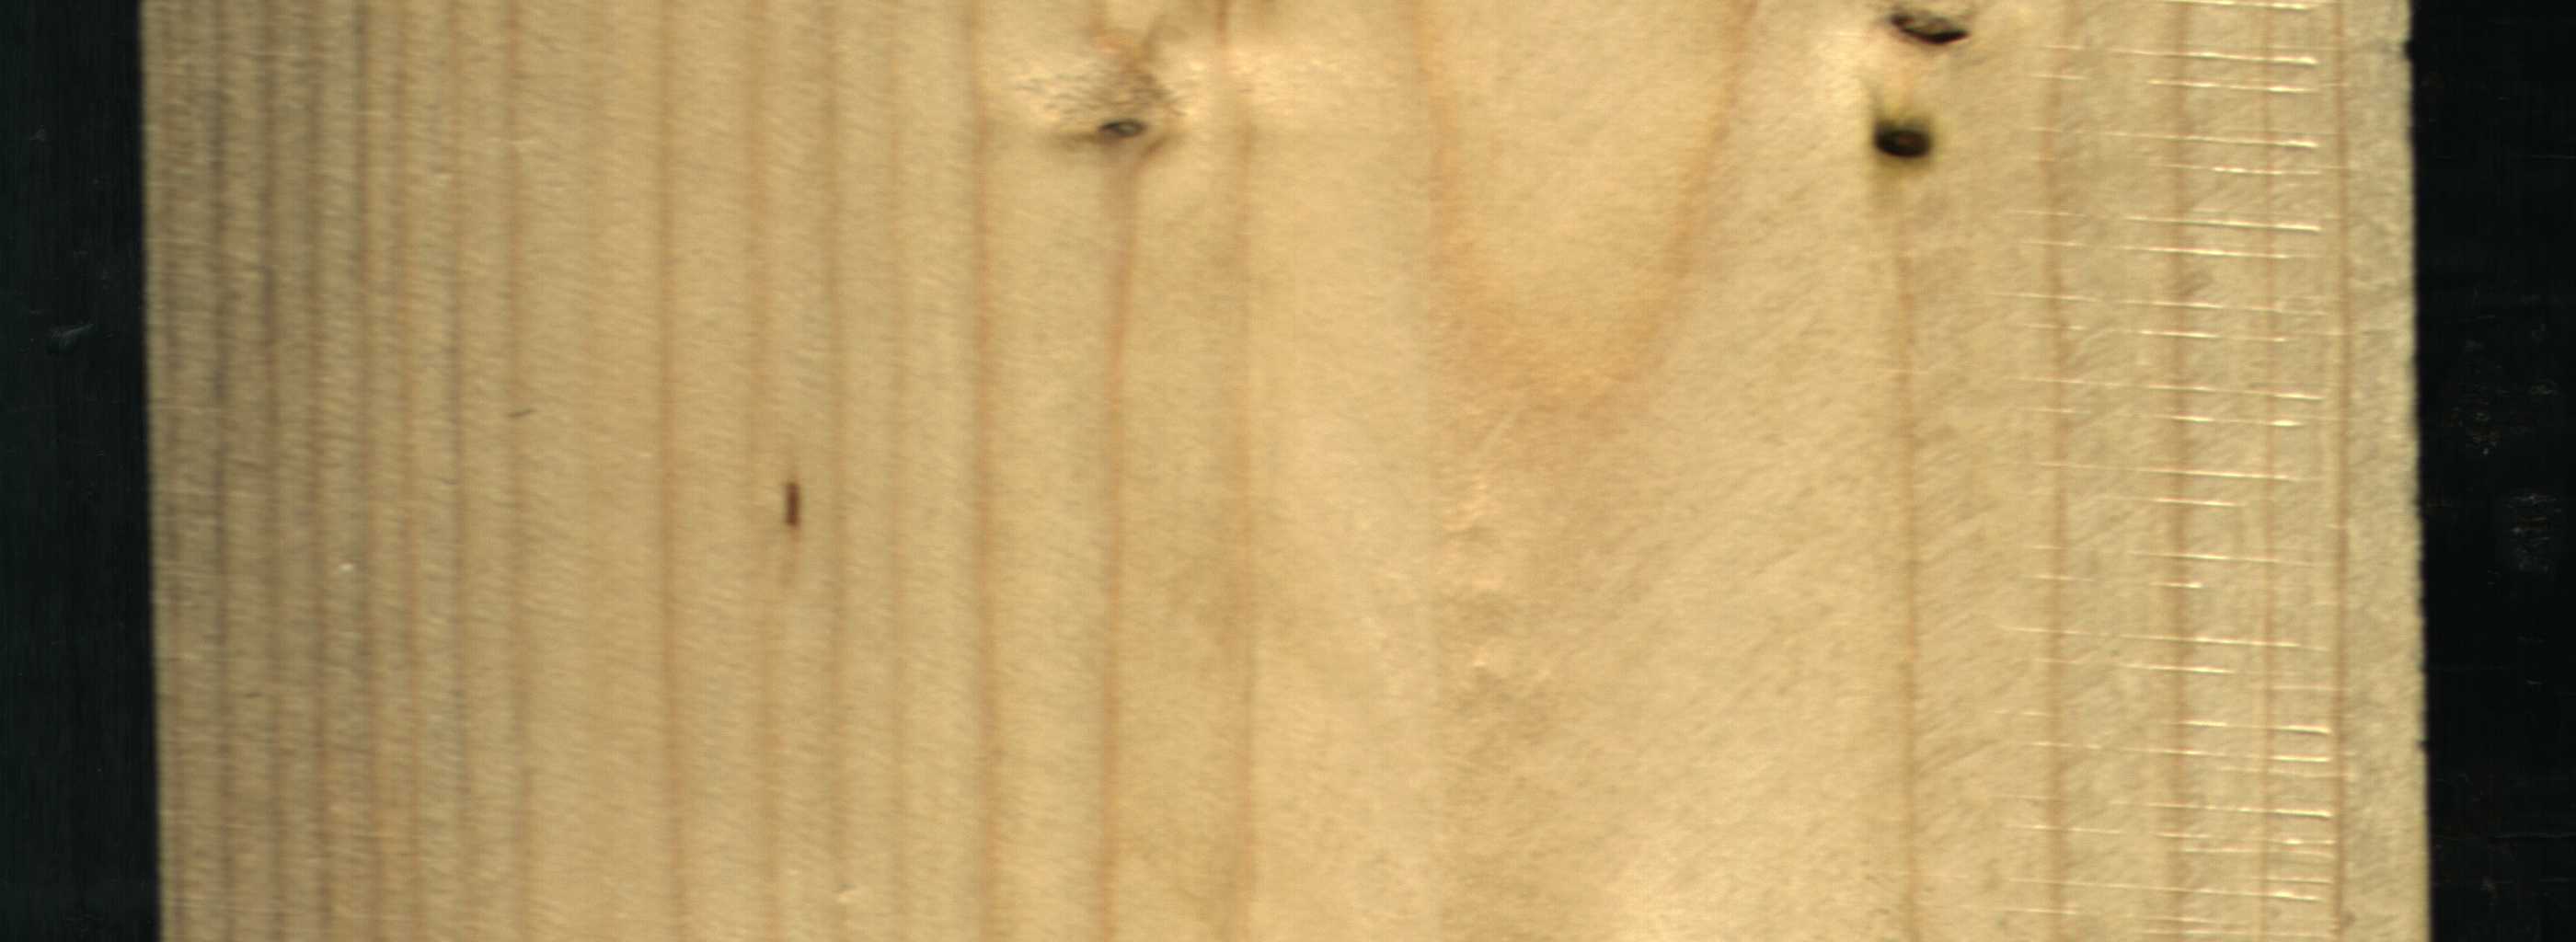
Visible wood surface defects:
Dead_Knot
Dead_Knot
Live_Knot